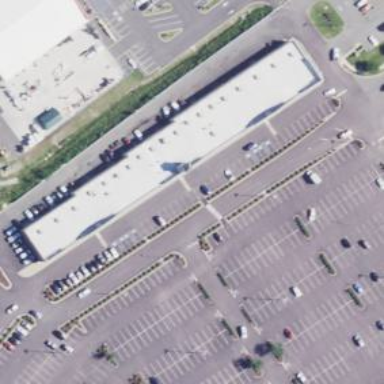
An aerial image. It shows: Retail building.